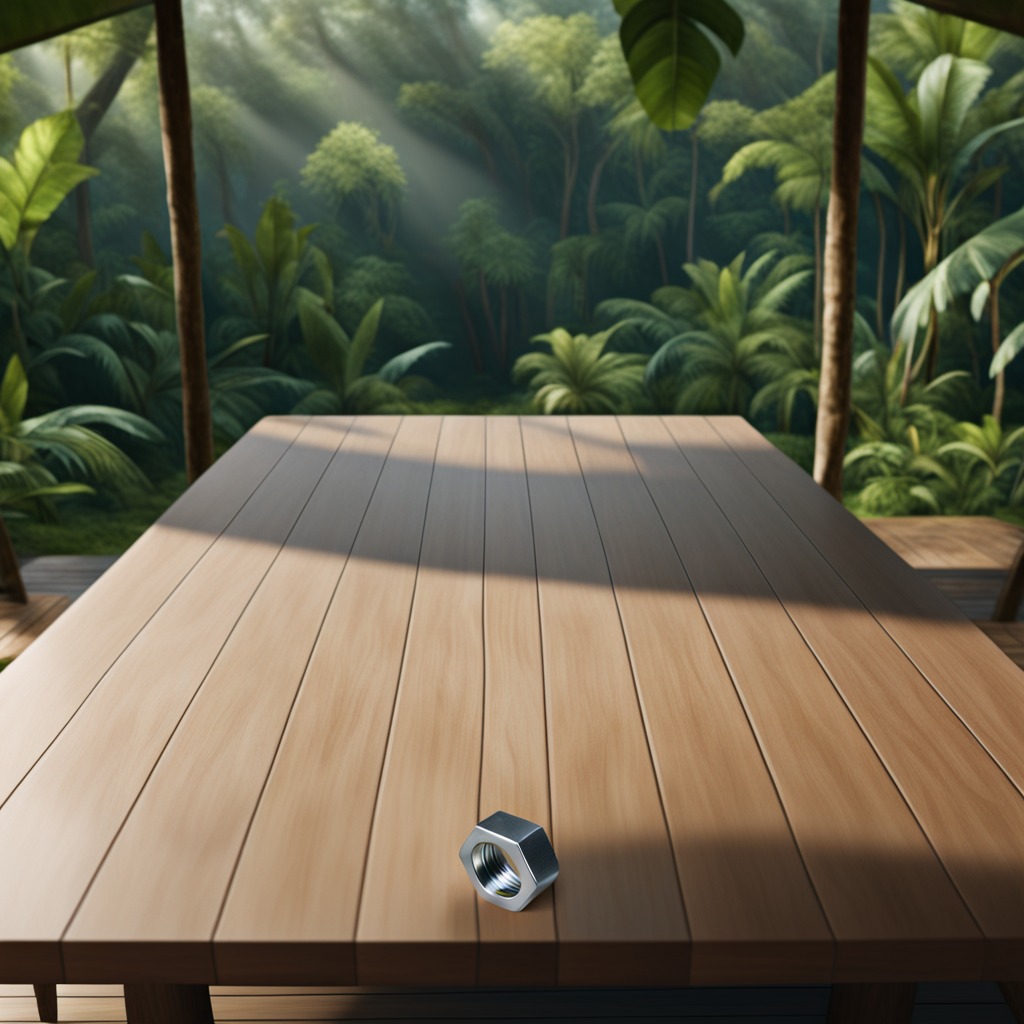
A metal nut is lying on a wooden table inside a jungle field workshop tent humid ambient light worn but